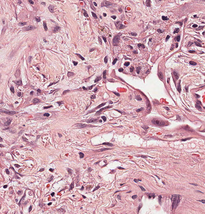
Tumor epithelial tissue: no
Tumor-associated stroma tissue: yes
Normal tissue: no